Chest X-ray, AP view. Patient: 43 years old, sex M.
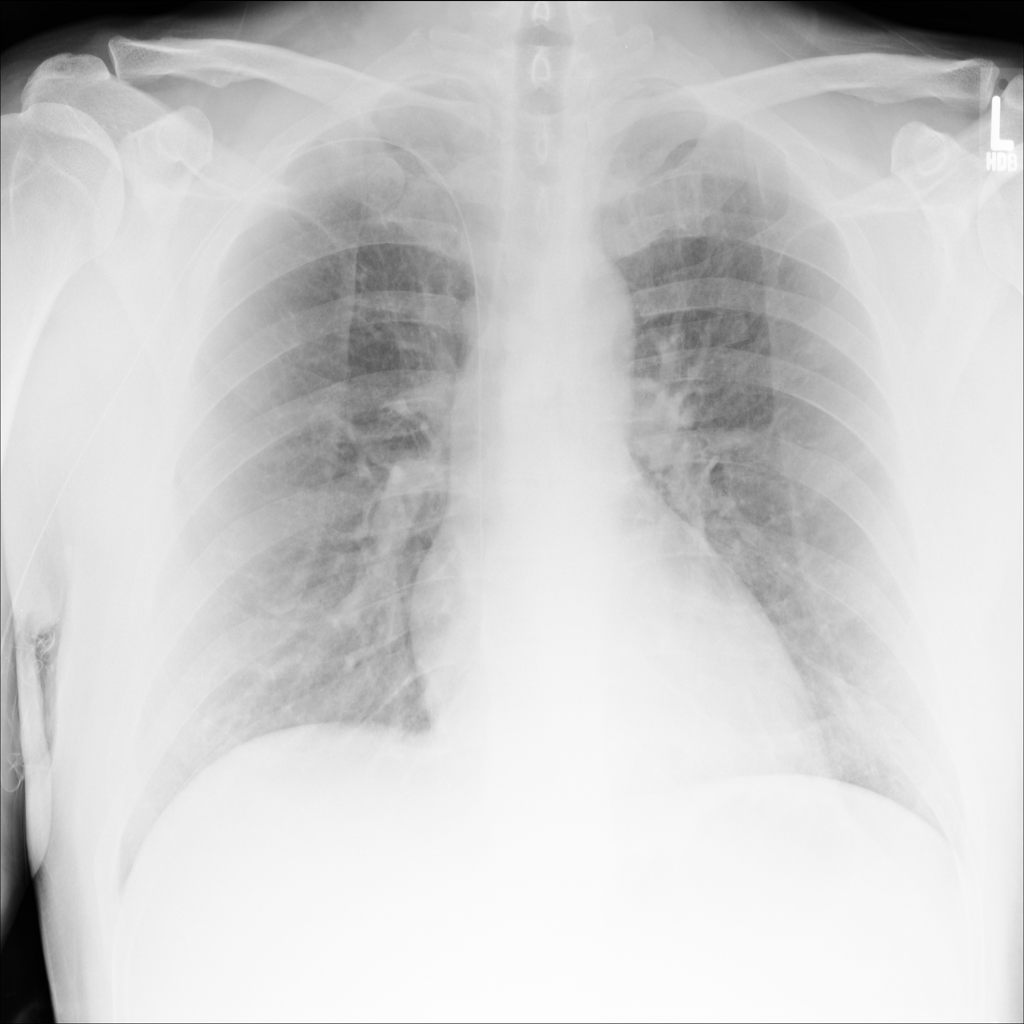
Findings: No Finding